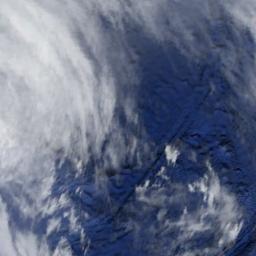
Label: cloud